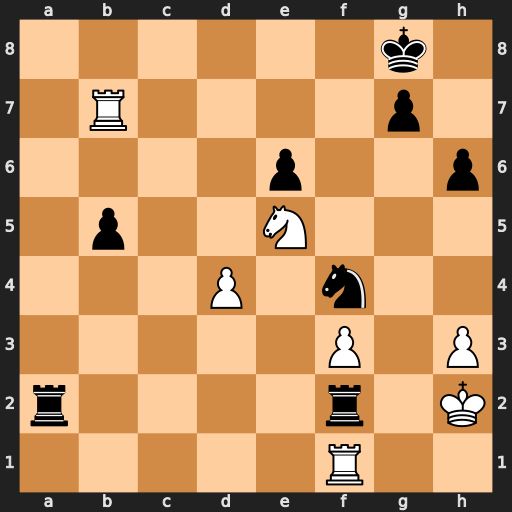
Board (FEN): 6k1/1R4p1/4p2p/1p2N3/3P1n2/5P1P/r4r1K/5R2
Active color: w
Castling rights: -
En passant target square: -
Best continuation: Rxf2 Rxf2+ Kg3